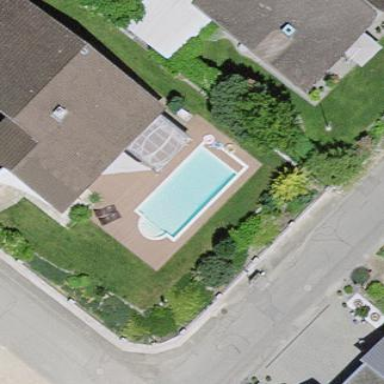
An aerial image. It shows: Swimming pool located in leisure land.